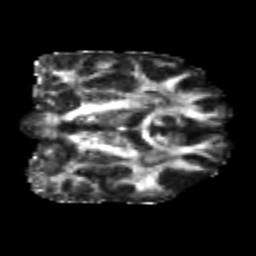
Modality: FA
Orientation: coronal
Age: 25
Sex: male
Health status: healthy
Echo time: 0.074 s